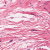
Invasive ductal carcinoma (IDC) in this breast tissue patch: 0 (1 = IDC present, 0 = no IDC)